Question:
Following is the required output for my Java program, I solved it but my output pattern is not like it.
'''
1*1=1
1*1*2=2
1*1*2*3=6
1*1*2*3*4=24
1*1*2*3*4*5=120
'''
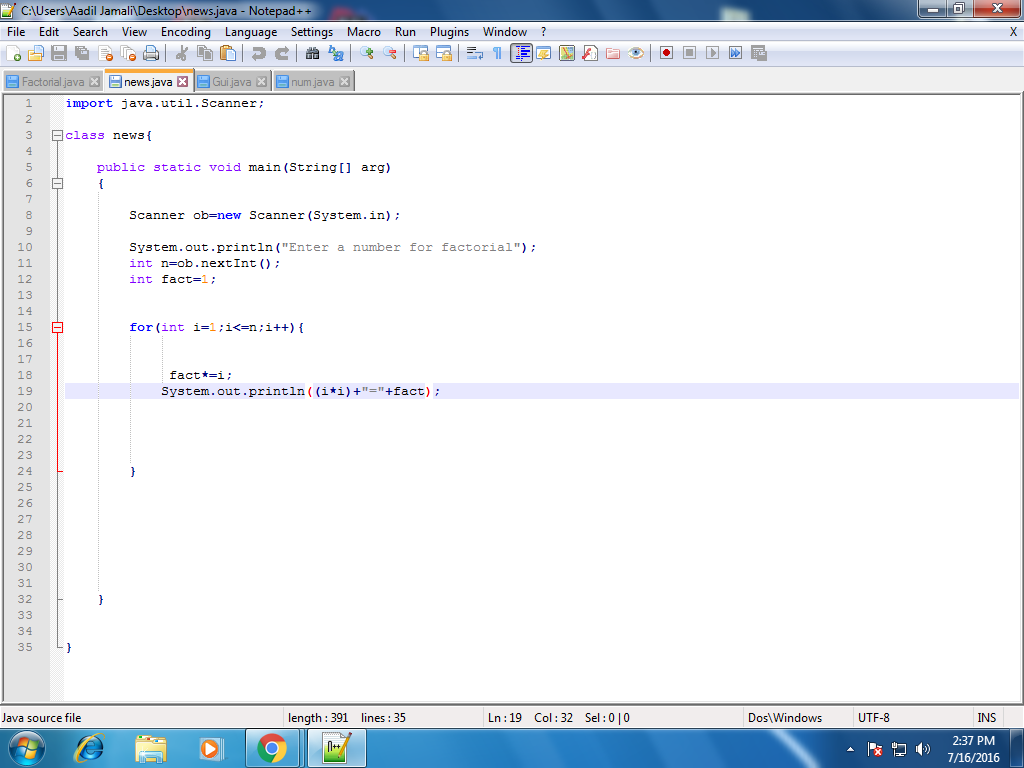
Answer: Let's say we have int n which is the factorial number
'''
int n=4;
int result=1;
for(int i=1;i<=n;i++)
{
result = result * i;
System.out.print("1*");
for(int j=1;j<i;j++)
{
System.out.print(j+"*");
}
System.out.println(i+"="+result);
}
'''
The result will be:
'''
1*1=1
1*1*2=2
1*1*2*3=6
1*1*2*3*4=24
'''